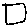
Label: square